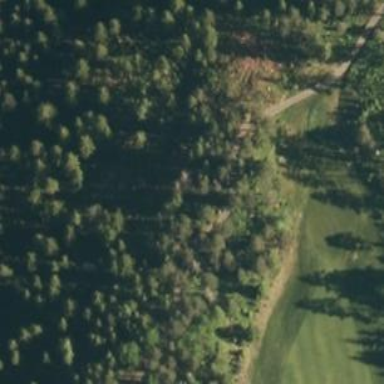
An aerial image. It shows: Path for golf carts.